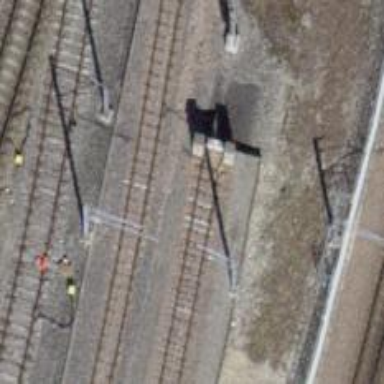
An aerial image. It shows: Railway buffer stop.